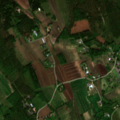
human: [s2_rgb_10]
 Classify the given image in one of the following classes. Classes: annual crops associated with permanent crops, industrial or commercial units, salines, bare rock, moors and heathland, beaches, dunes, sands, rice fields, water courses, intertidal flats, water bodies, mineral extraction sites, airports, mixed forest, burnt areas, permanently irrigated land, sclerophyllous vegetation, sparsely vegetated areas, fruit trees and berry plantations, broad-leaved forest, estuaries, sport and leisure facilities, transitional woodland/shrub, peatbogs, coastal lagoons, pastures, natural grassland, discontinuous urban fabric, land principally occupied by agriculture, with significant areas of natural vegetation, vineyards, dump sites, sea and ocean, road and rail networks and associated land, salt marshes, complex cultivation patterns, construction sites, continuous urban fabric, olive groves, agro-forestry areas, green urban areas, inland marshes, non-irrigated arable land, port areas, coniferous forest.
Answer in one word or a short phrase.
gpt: discontinuous urban fabric, land principally occupied by agriculture, with significant areas of natural vegetation, coniferous forest, mixed forest